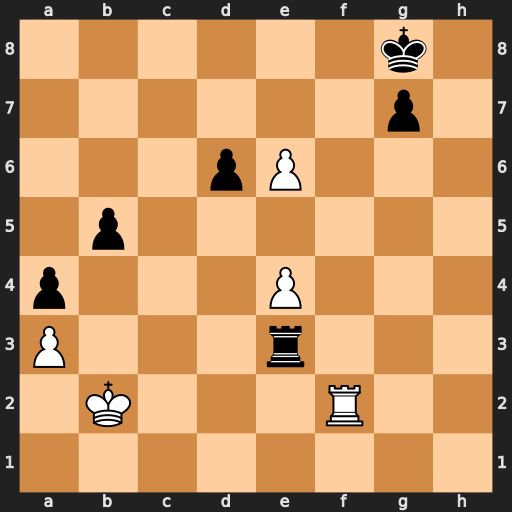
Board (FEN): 6k1/6p1/3pP3/1p6/p3P3/P3r3/1K3R2/8
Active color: w
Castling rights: -
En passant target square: -
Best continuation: e7 Rxe4 Rf8+